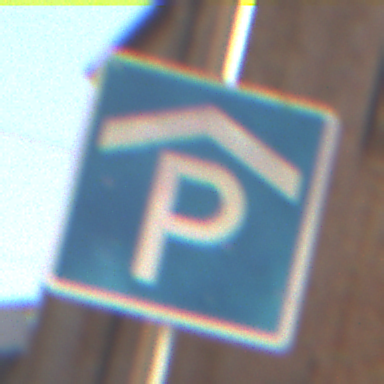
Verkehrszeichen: Parkhaus
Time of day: MorningAfternoon
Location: Outdoor (Urban)
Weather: Clear
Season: NotSpecified
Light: Natural